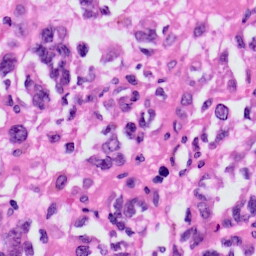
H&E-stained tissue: Skin